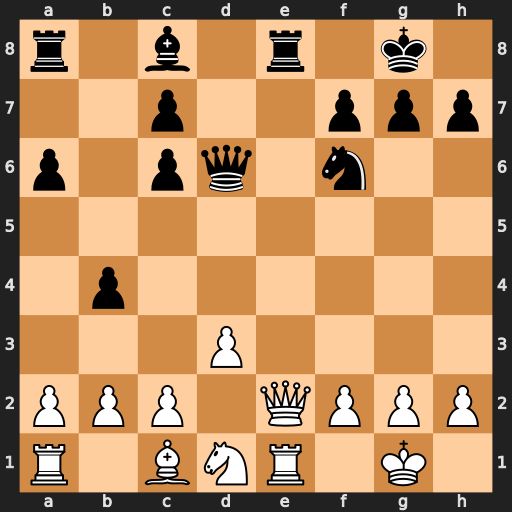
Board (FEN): r1b1r1k1/2p2ppp/p1pq1n2/8/1p6/3P4/PPP1QPPP/R1BNR1K1
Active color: w
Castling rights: -
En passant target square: -
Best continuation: Qxe8+ Nxe8 Rxe8+ Qf8 Rxf8+